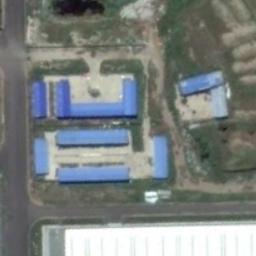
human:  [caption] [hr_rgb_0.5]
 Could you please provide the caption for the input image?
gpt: The industrial area has a big blue building and some small blue workshops and a lake is next to the industrial area .

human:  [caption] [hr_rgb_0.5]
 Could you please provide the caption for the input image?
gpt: In an industrial area, There are neatly planned factories and roads, Green belts, And free land .

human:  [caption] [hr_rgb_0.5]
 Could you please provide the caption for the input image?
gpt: Many houses of different shapes and sizes are in the industrial area .

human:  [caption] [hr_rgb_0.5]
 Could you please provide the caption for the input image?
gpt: There are houses in the industrial area in different colors .

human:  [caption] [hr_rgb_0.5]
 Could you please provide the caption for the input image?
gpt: There are some blue buildings and a white building on the industrial area .